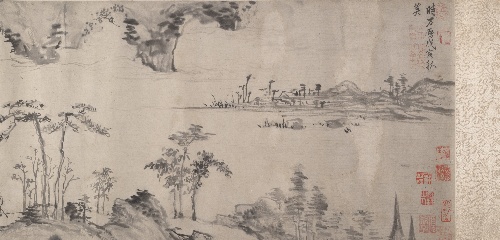
Title: 明  傳項元汴  秋江圖  卷|River Landscape
Artist: Xiang Yuanbian
Artist bio: Chinese, 1525–1590
Date: dated 1578
Object type: Handscroll
Classification: Paintings
Medium: Handscroll; ink on paper
Culture: China
Period: Ming dynasty (1368–1644)
Dimensions: Image: 11 7/8 x 36 1/2 in. (30.2 x 92.7 cm)
Department: Asian Art
Credit line: Bequest of John M. Crawford Jr., 1988
Accession year: 1989
Repository: Metropolitan Museum of Art, New York, NY
Tags: Rivers|Landscapes